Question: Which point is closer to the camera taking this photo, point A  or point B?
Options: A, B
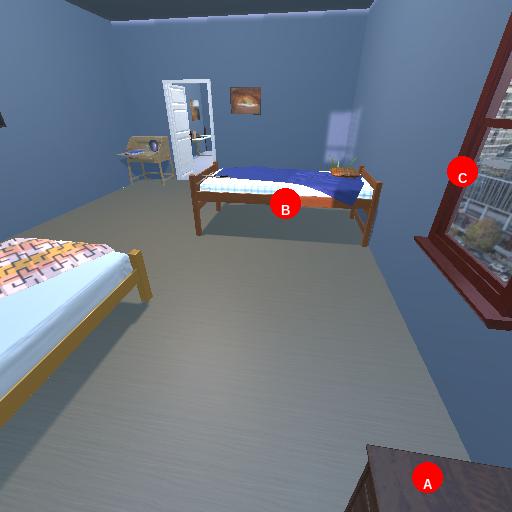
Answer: A